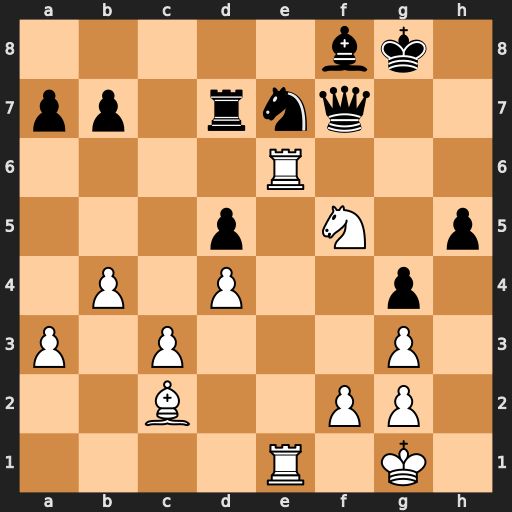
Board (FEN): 5bk1/pp1rnq2/4R3/3p1N1p/1P1P2p1/P1P3P1/2B2PP1/4R1K1
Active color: w
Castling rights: -
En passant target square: -
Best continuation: Rxe7 Rxe7 Rxe7